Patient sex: M
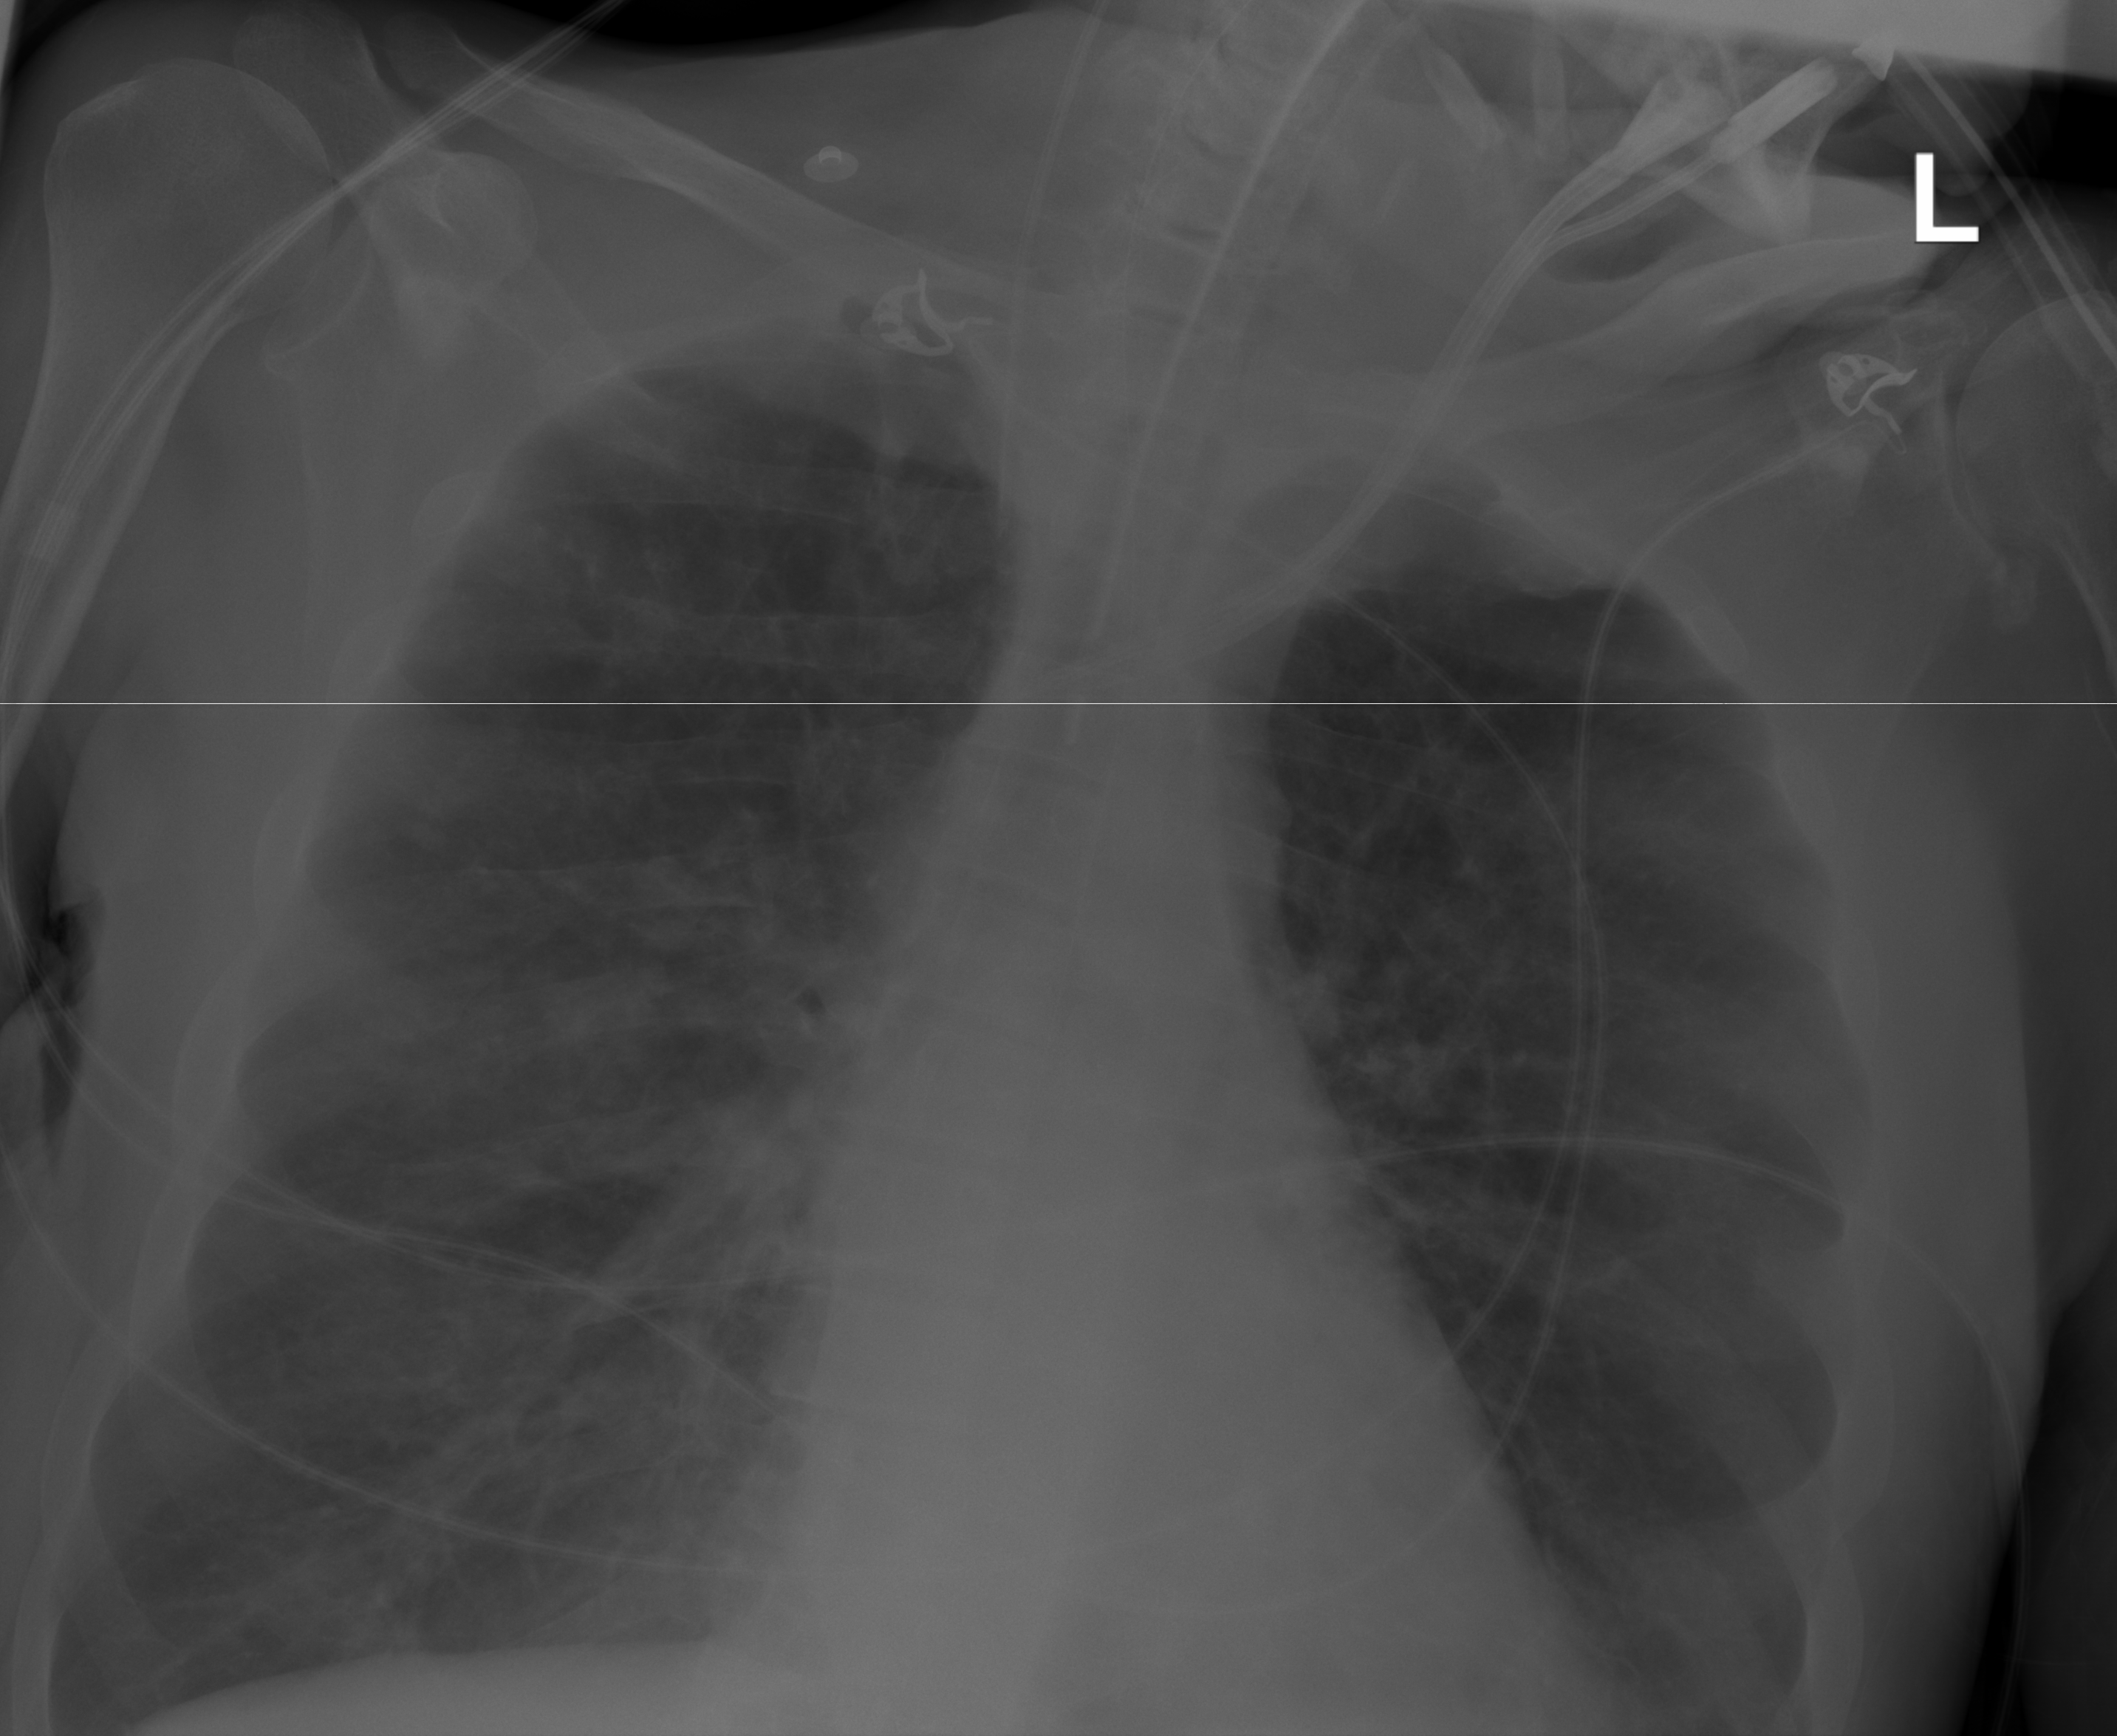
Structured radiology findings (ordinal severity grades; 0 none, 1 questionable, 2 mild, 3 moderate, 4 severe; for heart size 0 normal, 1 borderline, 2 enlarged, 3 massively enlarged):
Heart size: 0
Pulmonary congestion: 0
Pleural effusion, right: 0
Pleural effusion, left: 0
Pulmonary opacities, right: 2
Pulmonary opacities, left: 0
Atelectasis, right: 2
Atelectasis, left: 0